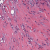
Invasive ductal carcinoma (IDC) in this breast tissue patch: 0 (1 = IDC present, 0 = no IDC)